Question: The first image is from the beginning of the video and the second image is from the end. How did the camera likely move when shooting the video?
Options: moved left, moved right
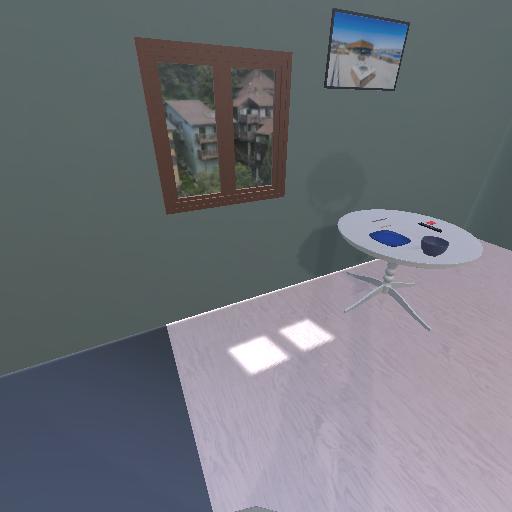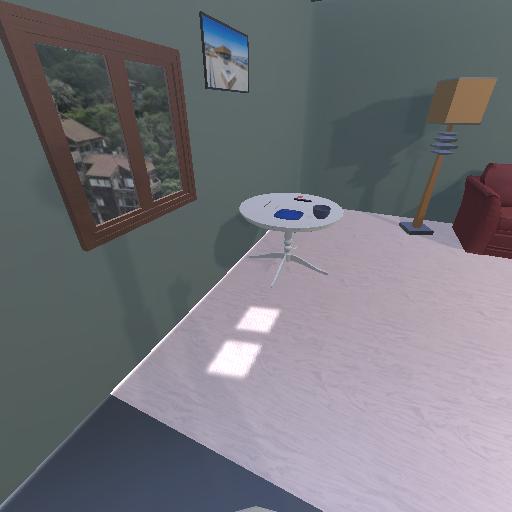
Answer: moved left